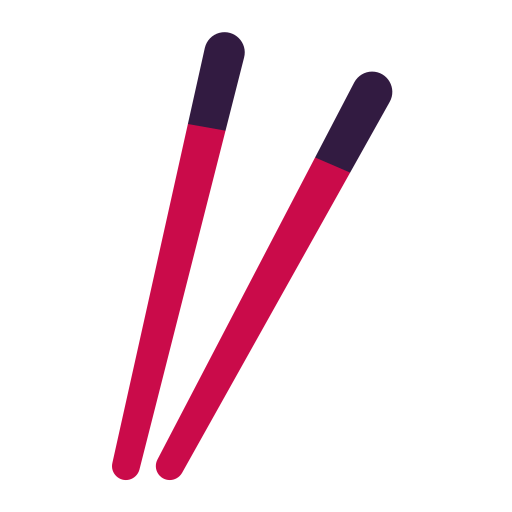
chopsticks flat